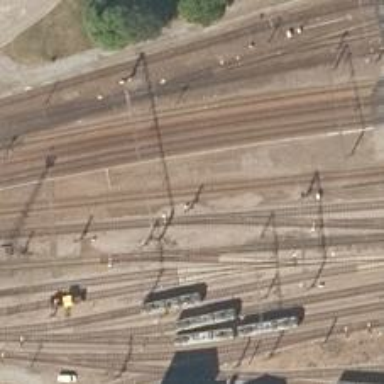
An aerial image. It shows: Railway track with continuous electrified contact line.